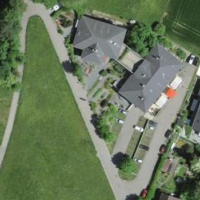
EUNIS habitat code: 54
Species observed at this site:
Lapsana communis